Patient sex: M
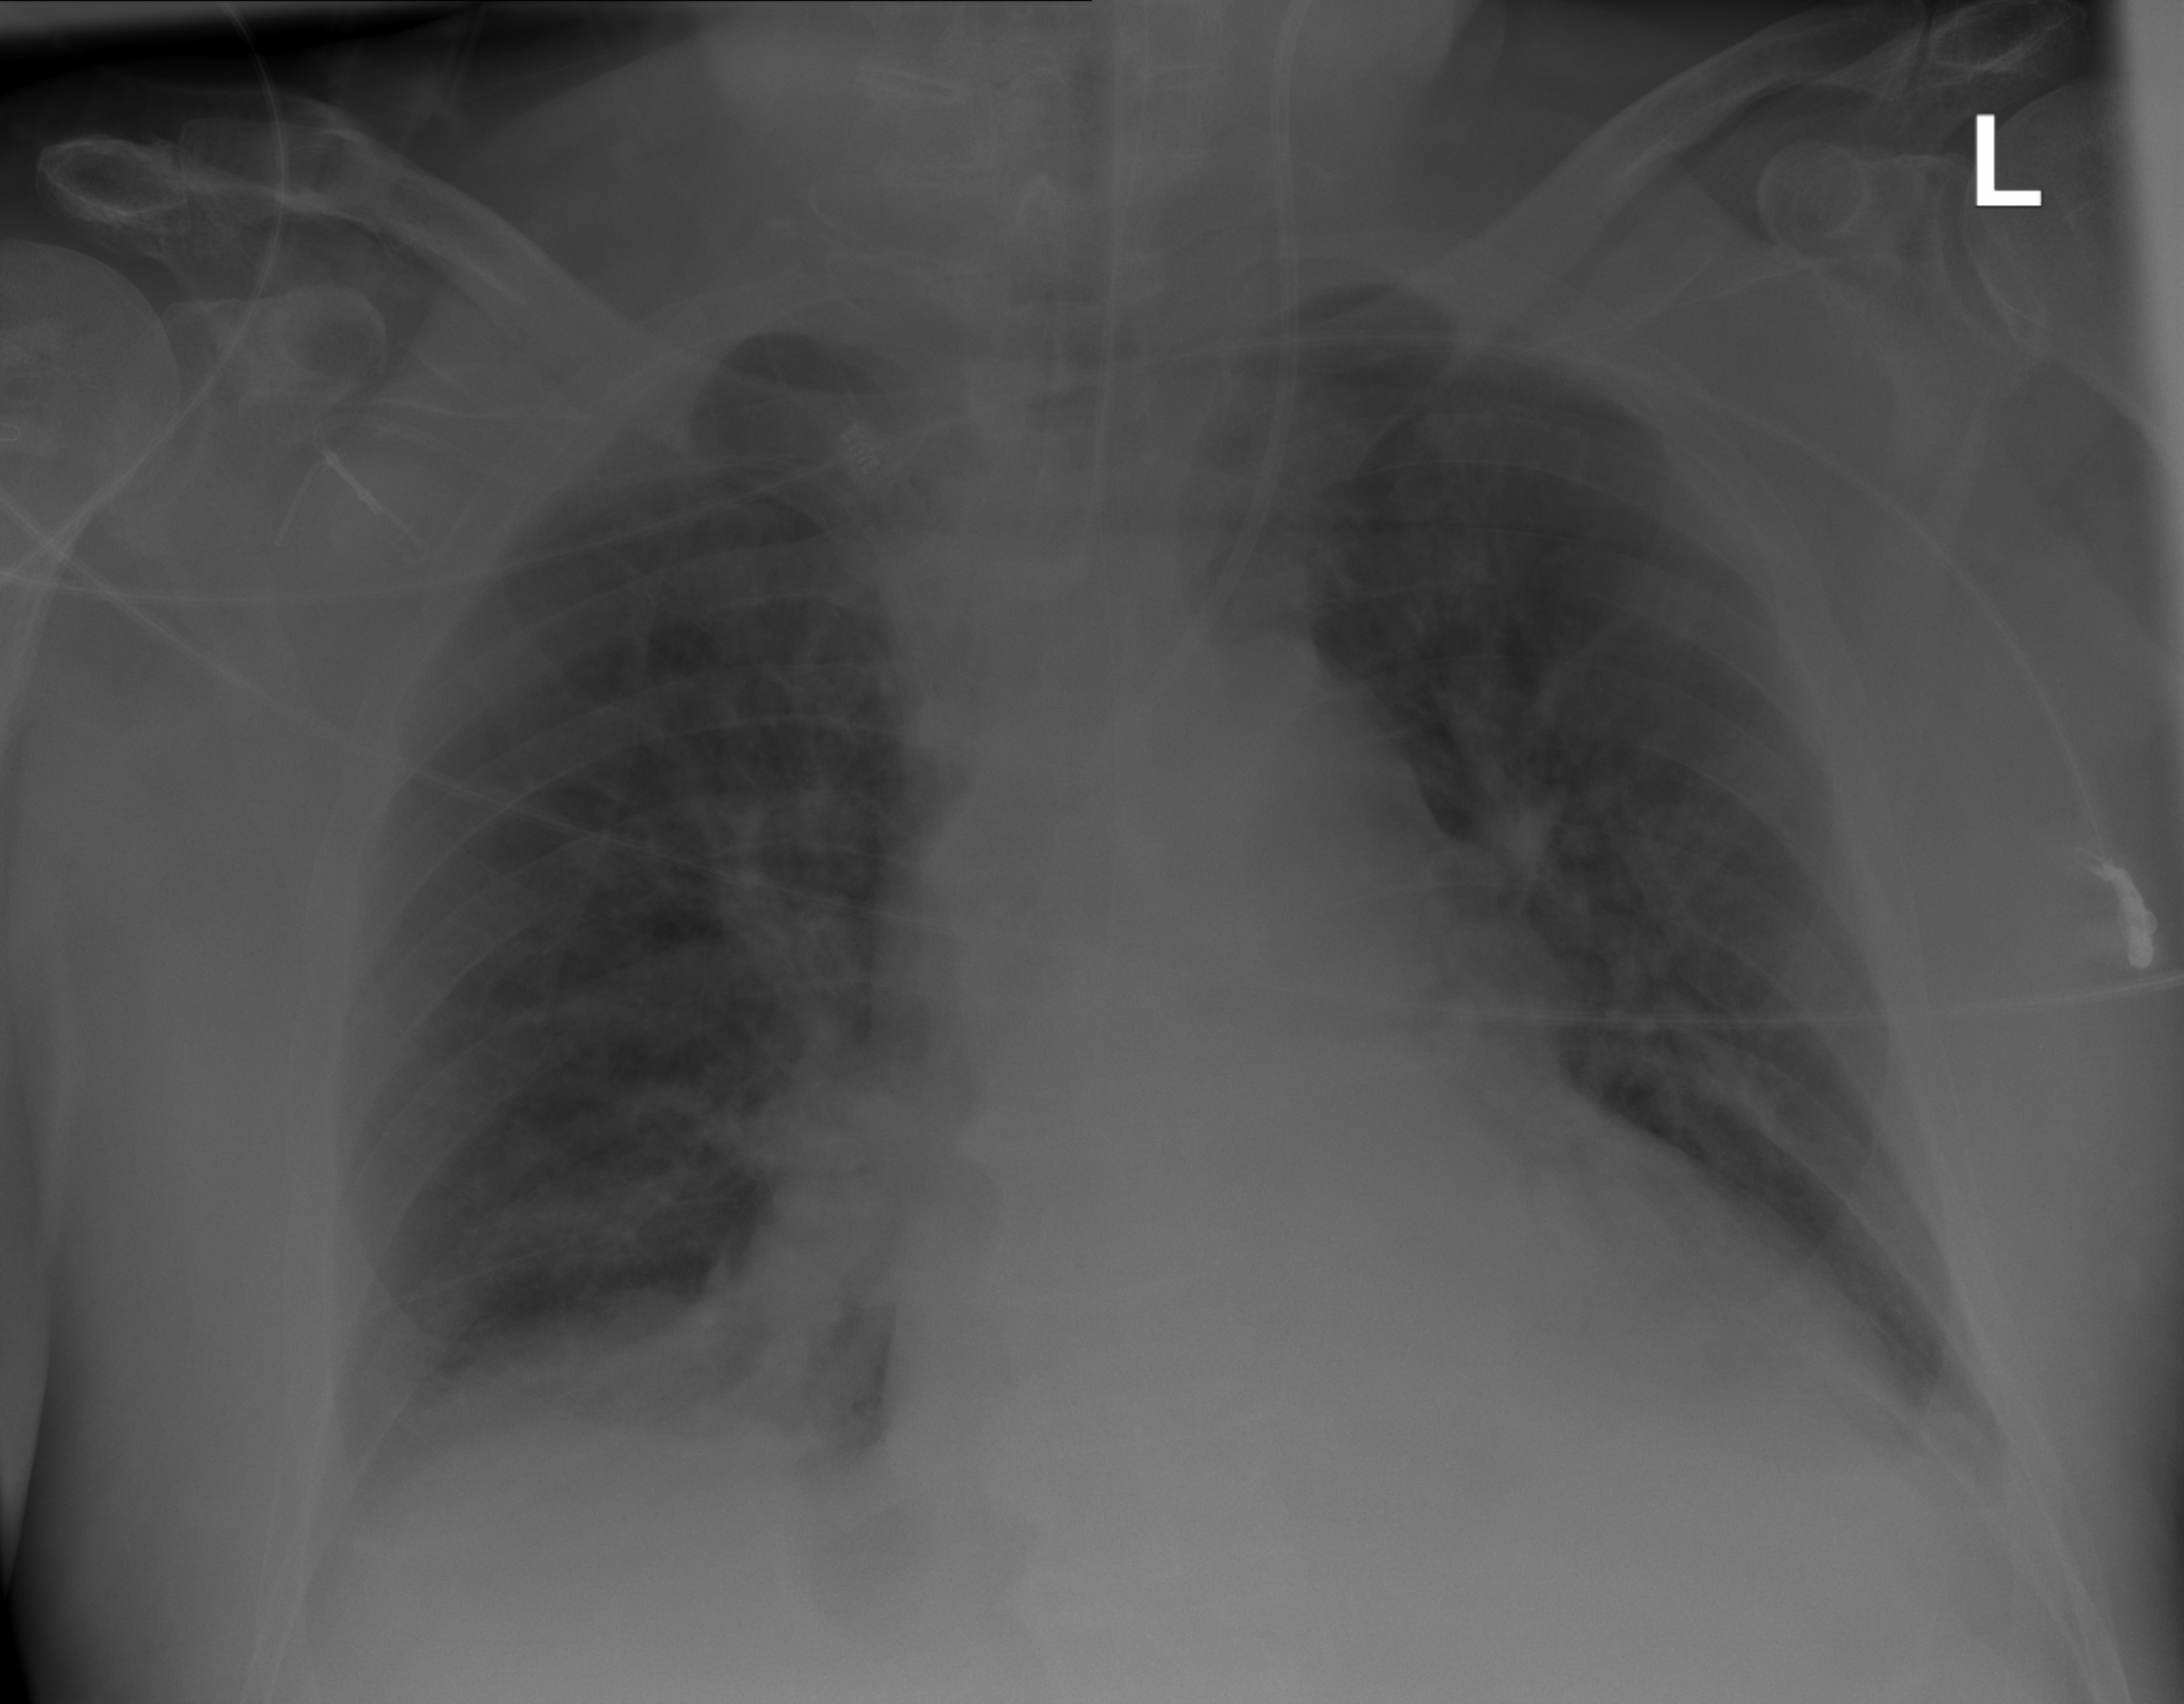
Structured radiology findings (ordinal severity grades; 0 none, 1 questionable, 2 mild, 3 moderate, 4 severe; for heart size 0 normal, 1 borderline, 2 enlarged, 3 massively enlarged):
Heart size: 2
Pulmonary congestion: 2
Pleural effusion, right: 2
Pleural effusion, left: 2
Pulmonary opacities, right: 0
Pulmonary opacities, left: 0
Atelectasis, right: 2
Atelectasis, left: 2